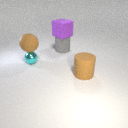
large brown rubber sphere above small cyan metal sphere